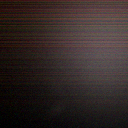
Screen state: off